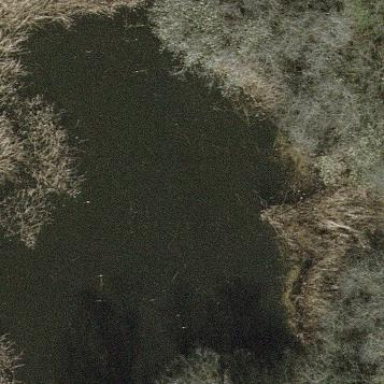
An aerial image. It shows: Wetland area.